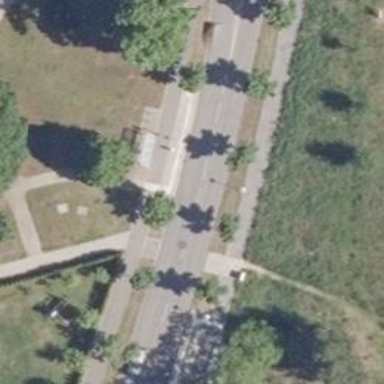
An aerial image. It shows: Public transport stop position.